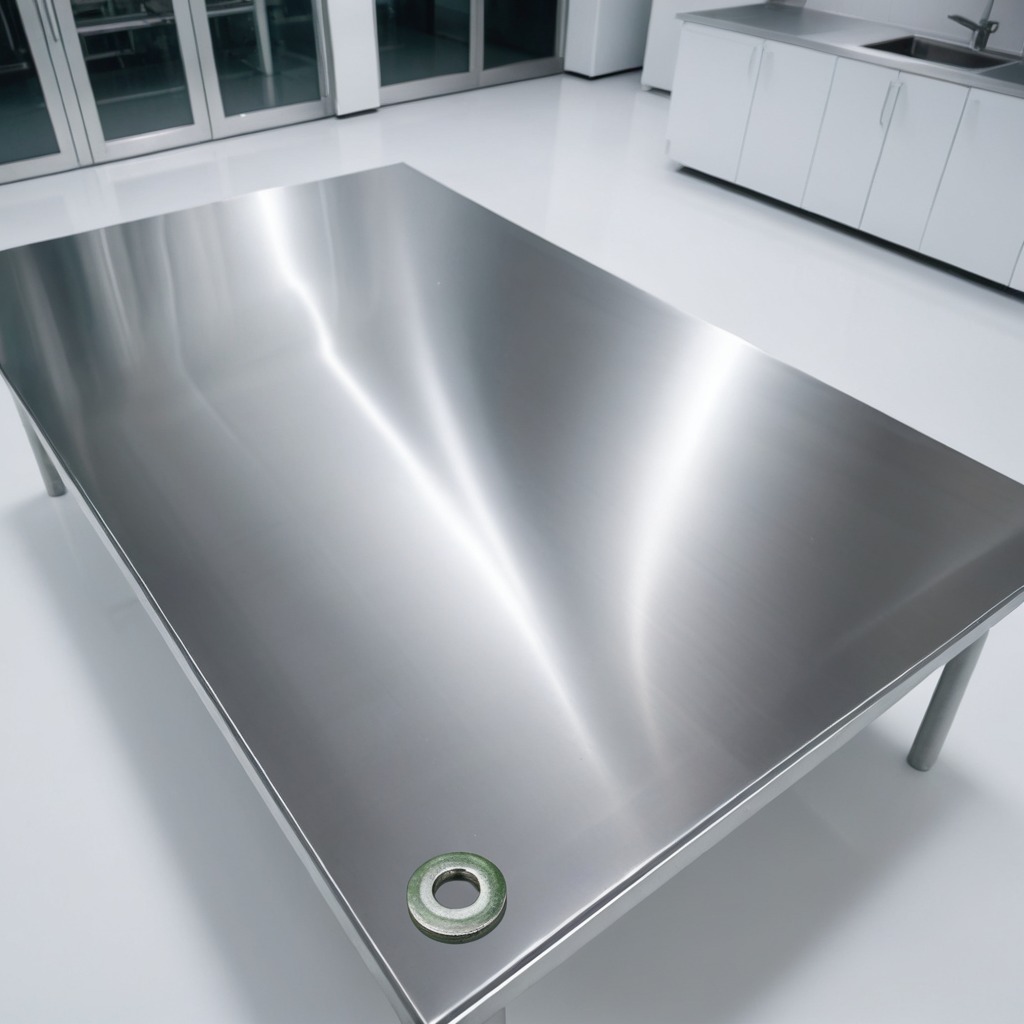
A flat metal washer lies on a stainless steel table in a high-end prototyping lab.